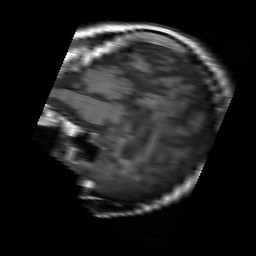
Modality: T1w
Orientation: sagittal
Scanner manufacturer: siemens
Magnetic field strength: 1.5 T
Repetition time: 0.537 s
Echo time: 0.012 s